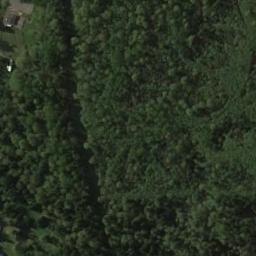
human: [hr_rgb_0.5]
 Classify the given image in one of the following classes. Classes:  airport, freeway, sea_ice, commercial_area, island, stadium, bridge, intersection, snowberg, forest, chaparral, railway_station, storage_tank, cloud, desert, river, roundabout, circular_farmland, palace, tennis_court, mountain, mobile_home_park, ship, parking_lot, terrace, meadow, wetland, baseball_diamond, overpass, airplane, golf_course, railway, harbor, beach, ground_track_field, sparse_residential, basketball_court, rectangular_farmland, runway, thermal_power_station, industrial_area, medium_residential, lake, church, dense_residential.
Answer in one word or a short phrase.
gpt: forest